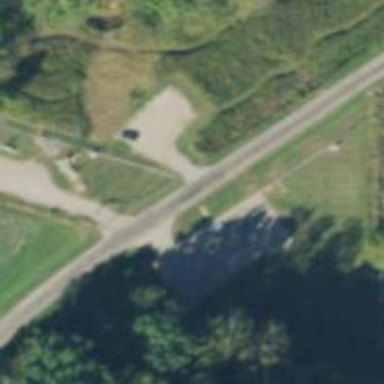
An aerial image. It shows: Unclassified road.